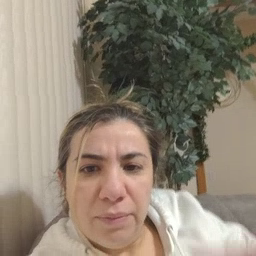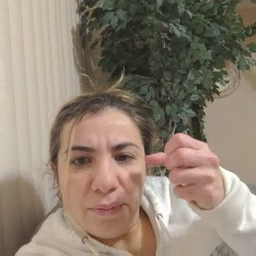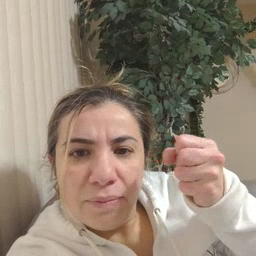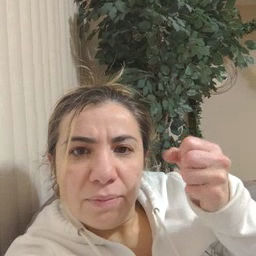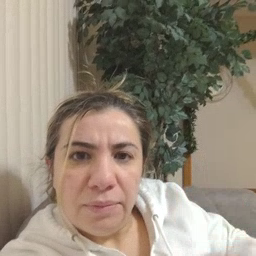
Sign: milk